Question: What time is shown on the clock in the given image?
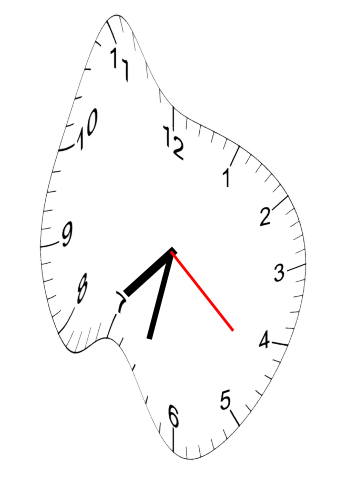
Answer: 07:32:22